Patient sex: M
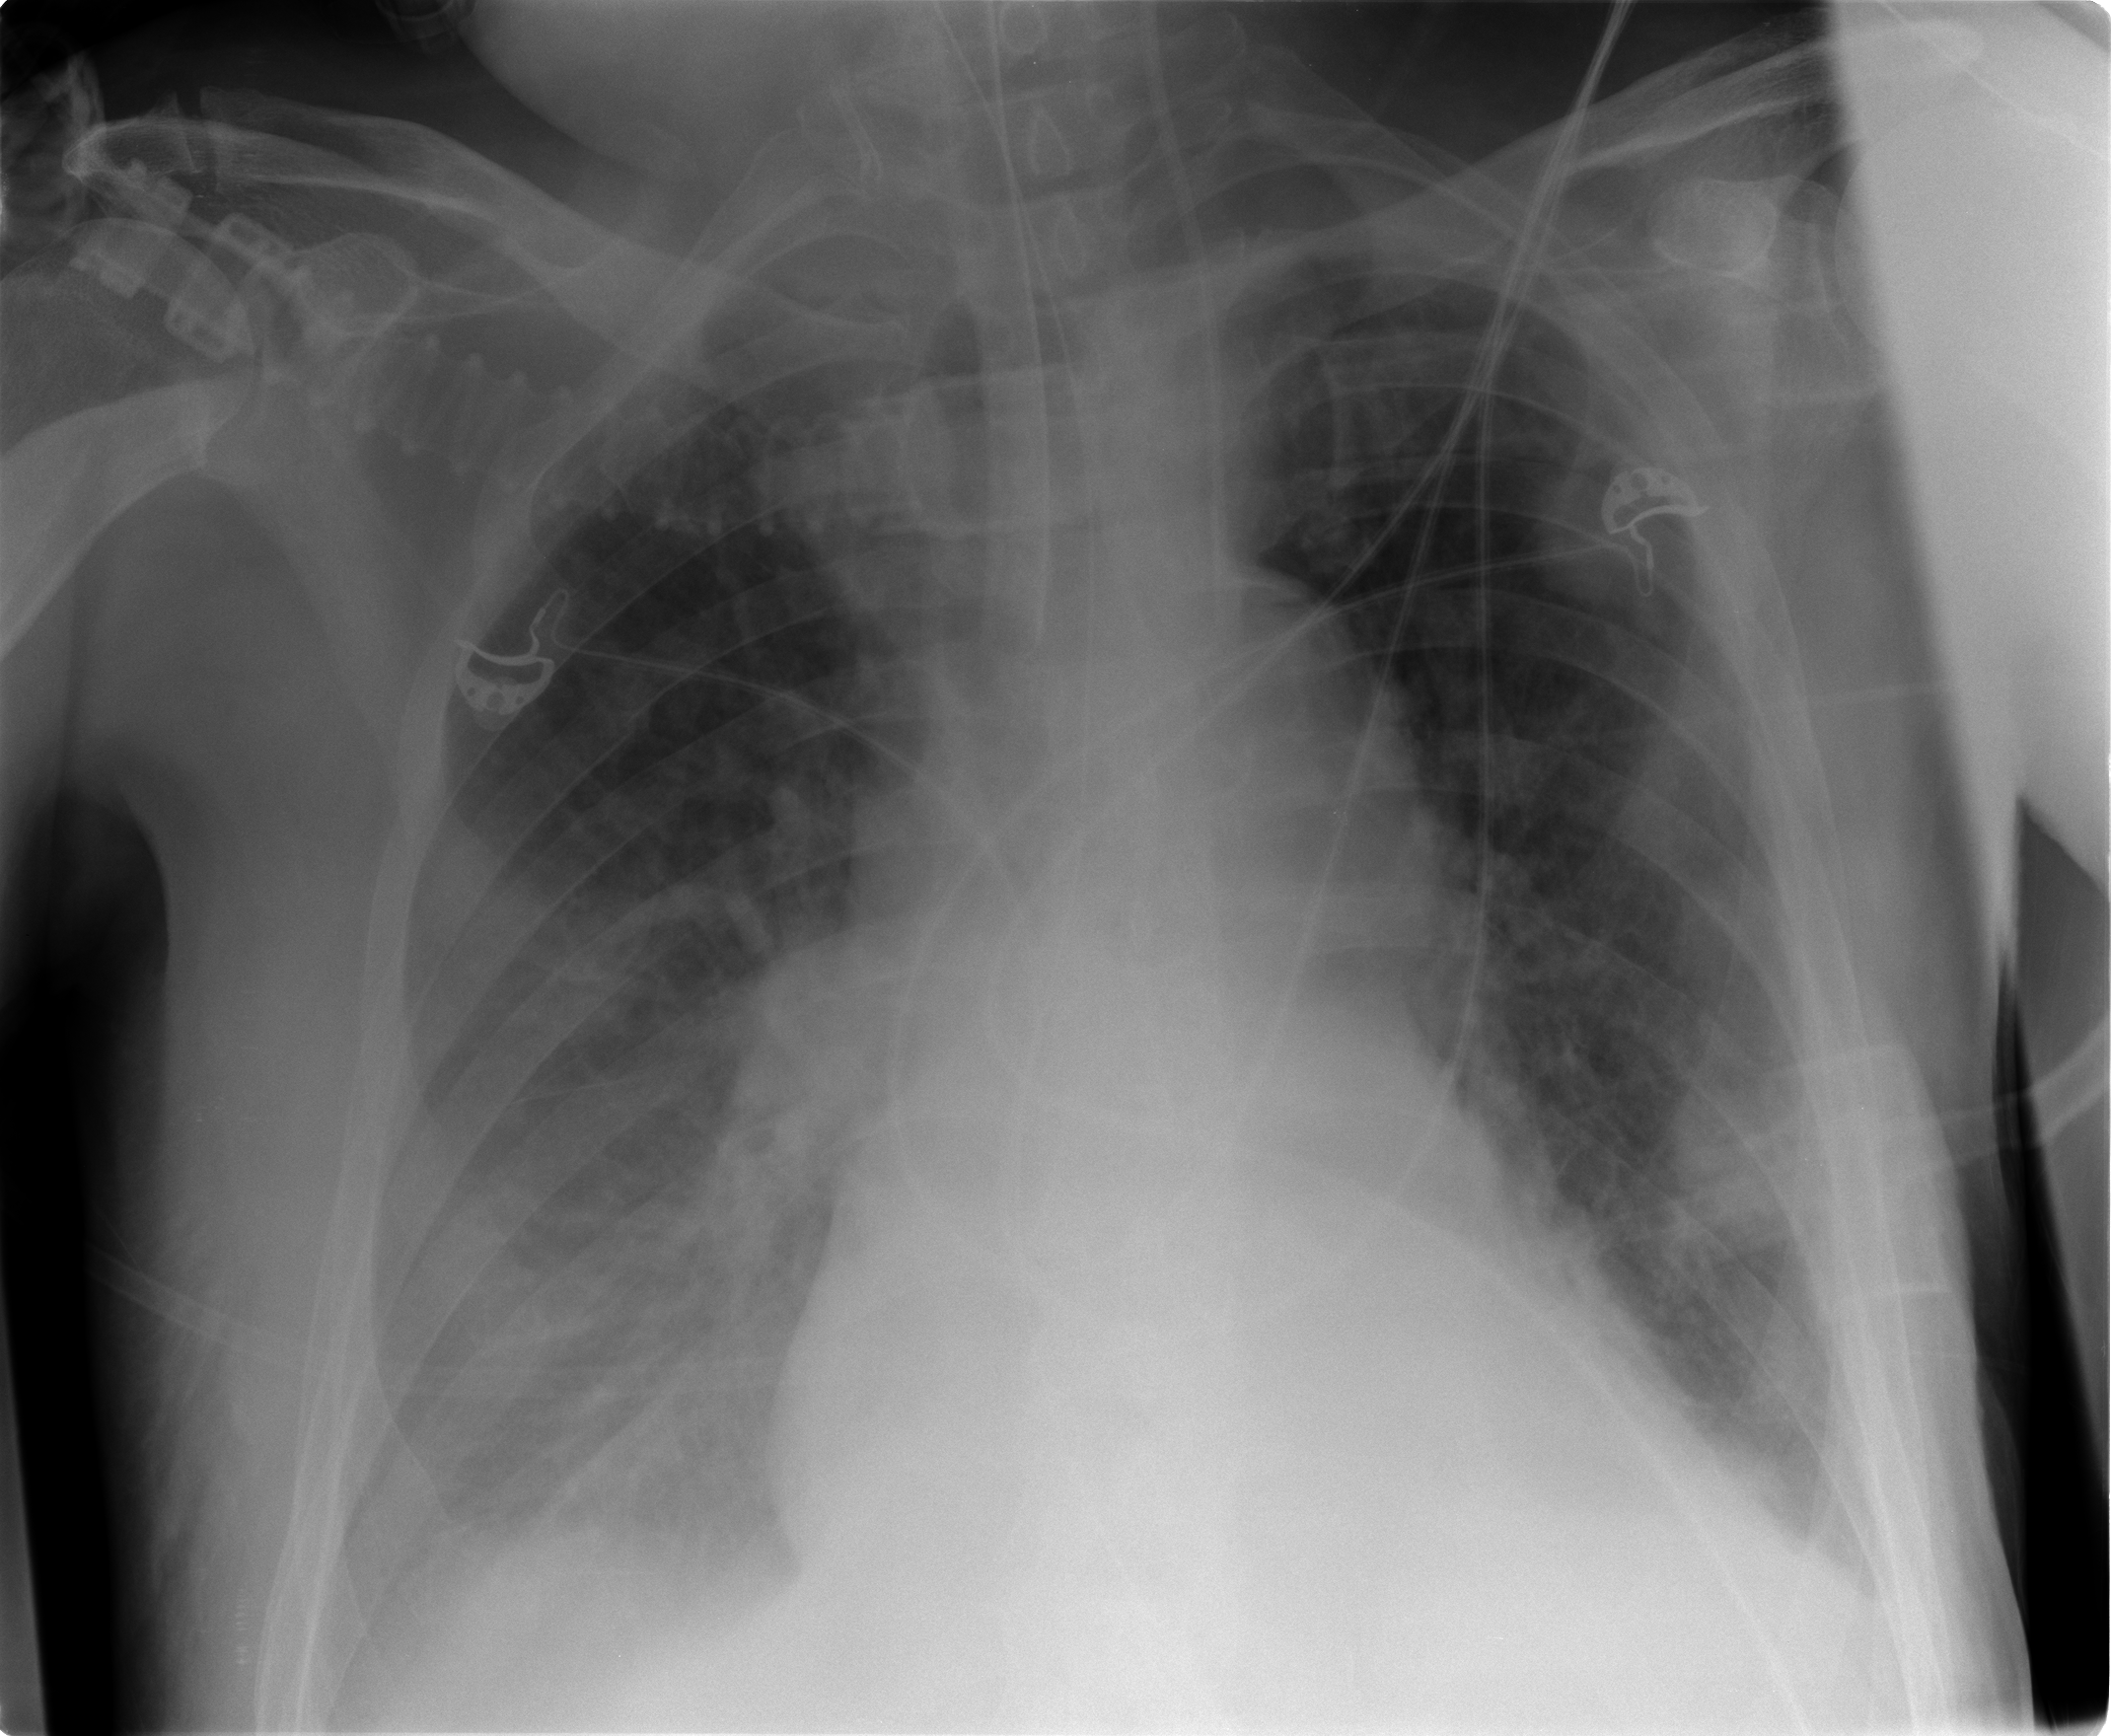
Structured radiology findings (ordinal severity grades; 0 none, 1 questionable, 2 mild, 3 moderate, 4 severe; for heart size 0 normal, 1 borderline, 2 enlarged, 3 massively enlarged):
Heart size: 2
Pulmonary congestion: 0
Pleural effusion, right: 2
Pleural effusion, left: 2
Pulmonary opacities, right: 0
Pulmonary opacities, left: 0
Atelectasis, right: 2
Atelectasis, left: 2